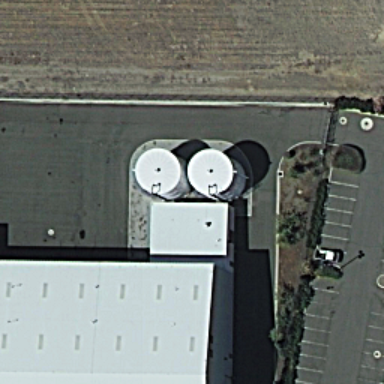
There are two small oil storage tanks on the ground beside .